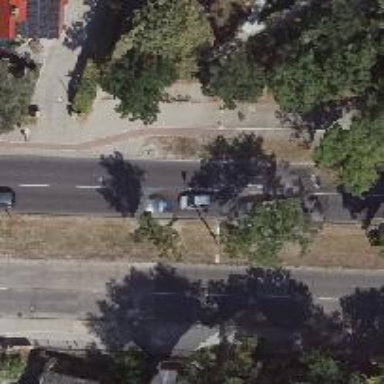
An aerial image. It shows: Avenue lined with deciduous broadleaved trees.